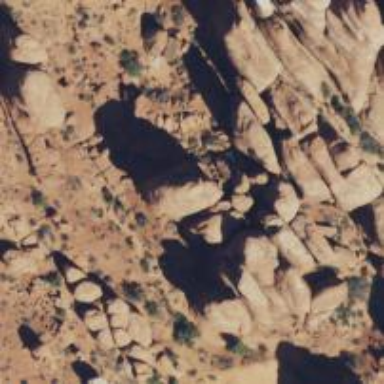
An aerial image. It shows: Cliff in nature.